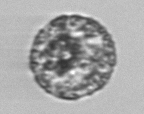
Label: Vicicitus_globosus